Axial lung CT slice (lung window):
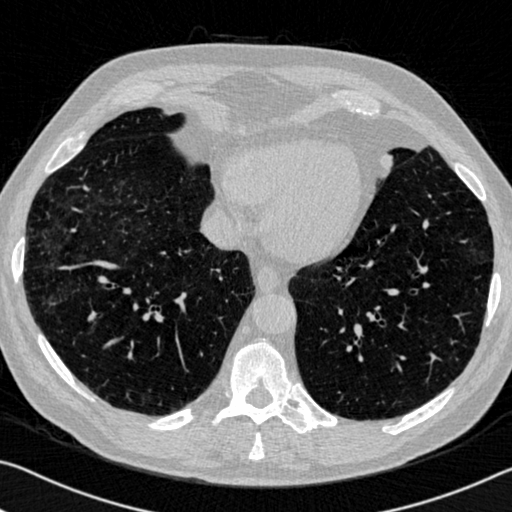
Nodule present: no